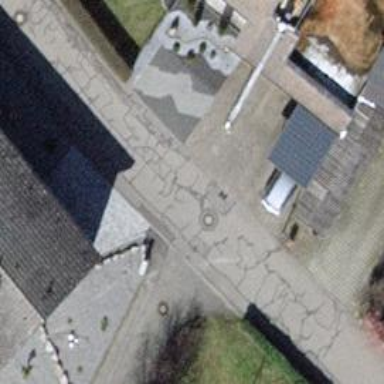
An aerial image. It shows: Residential road with asphalt surface.